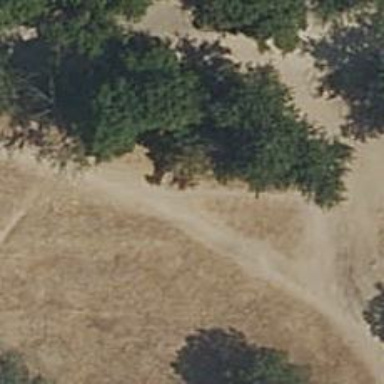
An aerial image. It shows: Dirt path.